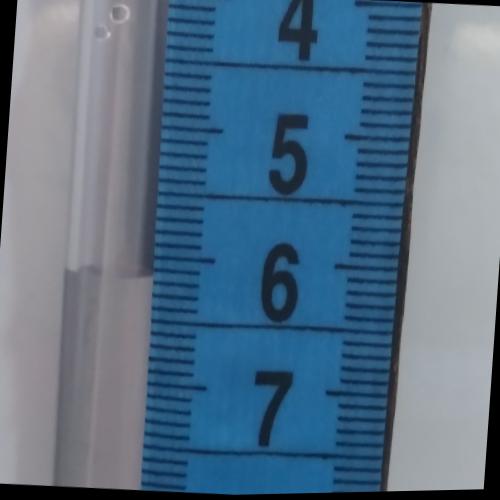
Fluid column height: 6.2 cm